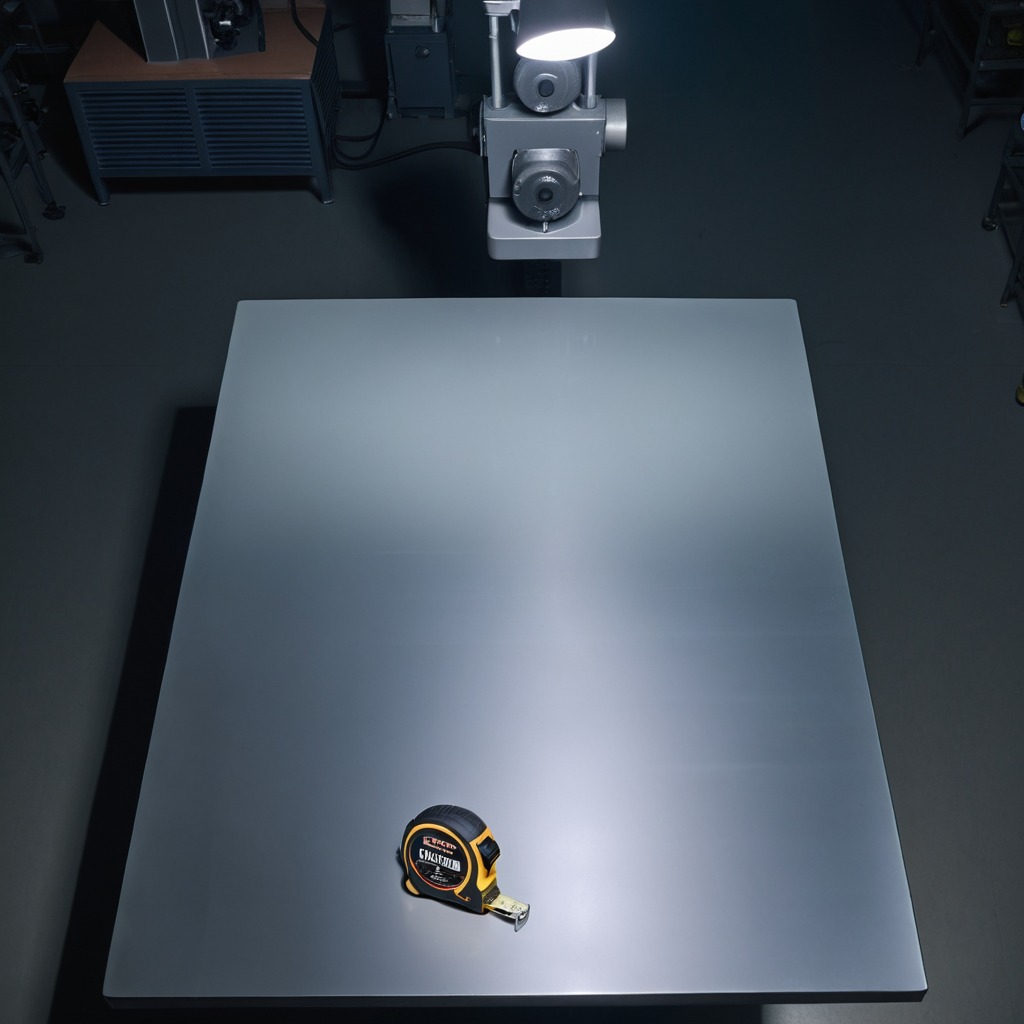
A measuring tape is lying on the tabletop in the basement in the evening.